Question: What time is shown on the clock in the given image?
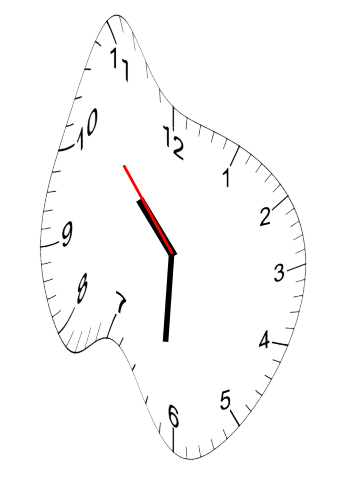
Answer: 10:30:53